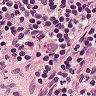
Metastatic tissue present: no